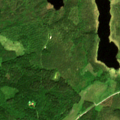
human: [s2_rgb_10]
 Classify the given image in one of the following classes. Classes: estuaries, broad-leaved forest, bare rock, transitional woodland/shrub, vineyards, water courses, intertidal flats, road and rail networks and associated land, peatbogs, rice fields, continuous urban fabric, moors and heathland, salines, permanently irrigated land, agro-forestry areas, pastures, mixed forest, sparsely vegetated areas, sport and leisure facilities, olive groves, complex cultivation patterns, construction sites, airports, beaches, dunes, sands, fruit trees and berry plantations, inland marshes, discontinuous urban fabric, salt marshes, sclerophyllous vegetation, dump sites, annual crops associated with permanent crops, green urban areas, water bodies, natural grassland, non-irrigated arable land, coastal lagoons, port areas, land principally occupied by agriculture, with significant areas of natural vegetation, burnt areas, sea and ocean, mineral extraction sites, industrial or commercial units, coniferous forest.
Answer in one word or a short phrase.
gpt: coniferous forest, mixed forest, transitional woodland/shrub